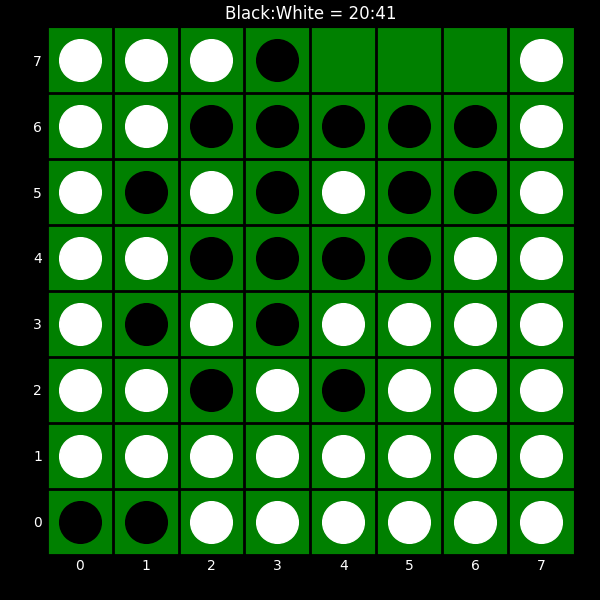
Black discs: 20
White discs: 41